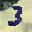
Label: 3